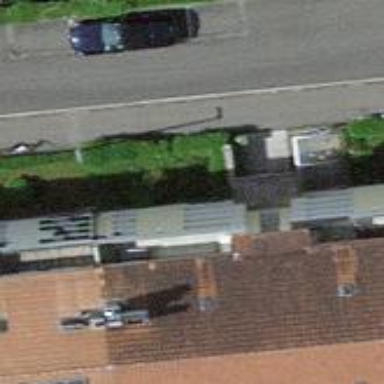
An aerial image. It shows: Hipped-roof building with apartments.